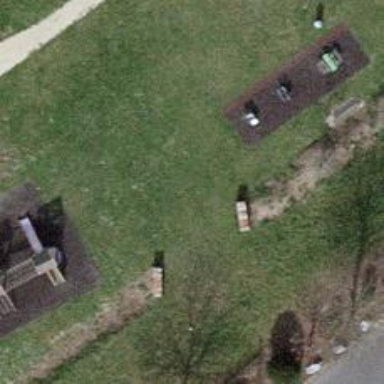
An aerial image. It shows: Playground area for leisure activities on the land.